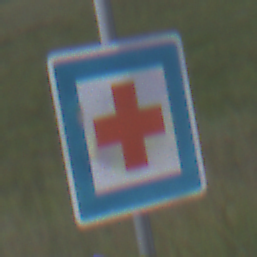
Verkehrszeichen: ErsteHilfe
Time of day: SunriseSunset
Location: Outdoor (Nature)
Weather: PartlyCloudy
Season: NotSpecified
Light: Natural